Question: I think I must be missing something simple but being new to Xcode... Specifically I am coding in Swift but I believe this is more of a .xib file question. It is easy to have add and delete buttons outside of an NSTableView (like the native Mail app's Preferences->Signatures panel) but how do you integrate these into what seems to be the NSTableView itself? (more like the native Mail app's Preferences->Accounts panel) Ideally I want the option to have more than just add / delete buttons present but once I understand the process adding more functionality should be easy.

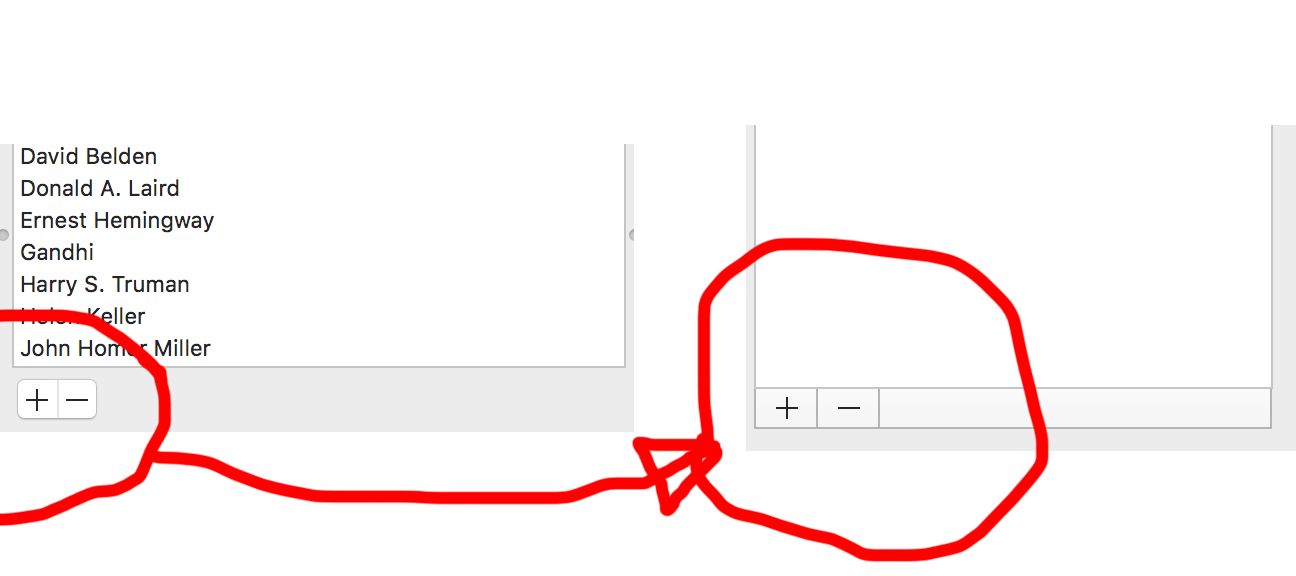
Answer: These buttons are not integrated, it's just an 'NSSegmentedControl' aligned to the bottom of the table view.
<URL>
To get this particular appearance of the 'NSSegmentedControl'
- 'Style''Small Square'- 'Mode''Momentary'- 'Image''NSAddTemplate'- 'Image''NSRemoveTemplate'- 'width''Auto'- 'width'